Field crop: maize
Growth stage: 2
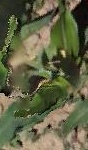
Species: maize